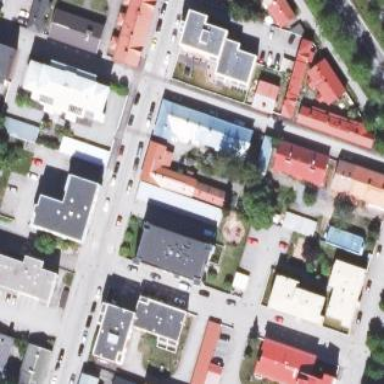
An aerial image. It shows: Residential area.